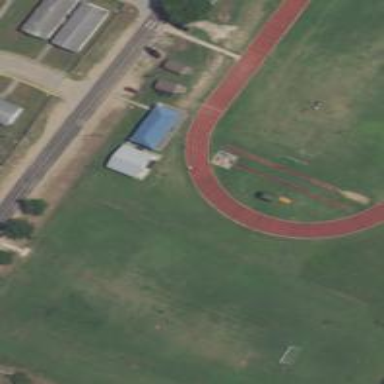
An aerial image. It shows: Athletics track located in leisure land area.